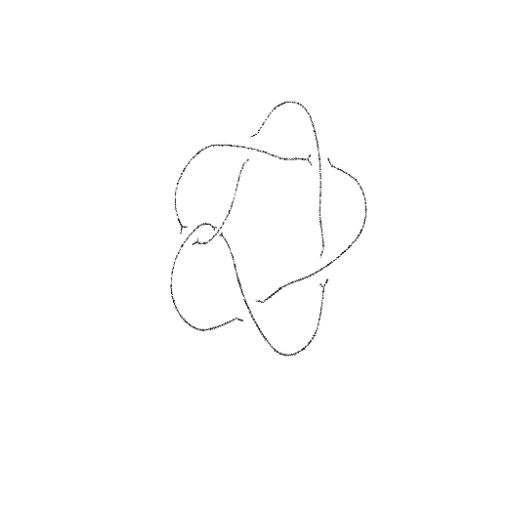
Crossing number: 6